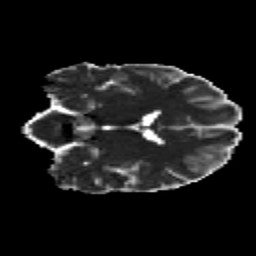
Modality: MD
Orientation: coronal
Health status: healthy
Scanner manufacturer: siemens
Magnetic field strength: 3 T
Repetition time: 12 s
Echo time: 0.092 s